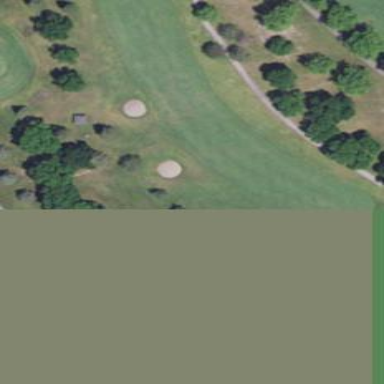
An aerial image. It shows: Grassy area designated as golf fairway.